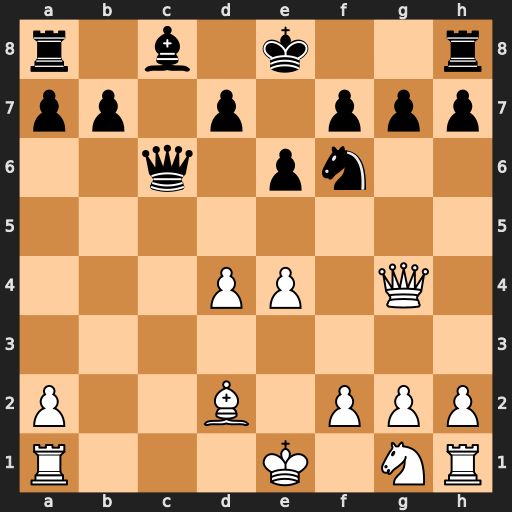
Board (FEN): r1b1k2r/pp1p1ppp/2q1pn2/8/3PP1Q1/8/P2B1PPP/R3K1NR
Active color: w
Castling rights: KQkq
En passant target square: -
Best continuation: Qxg7 Rg8 Qxf6